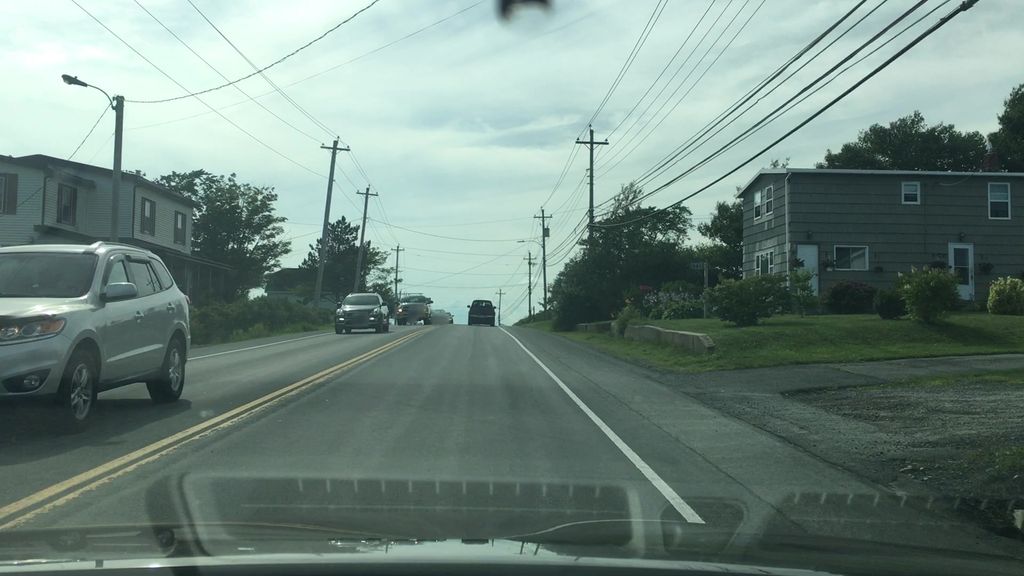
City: halifax